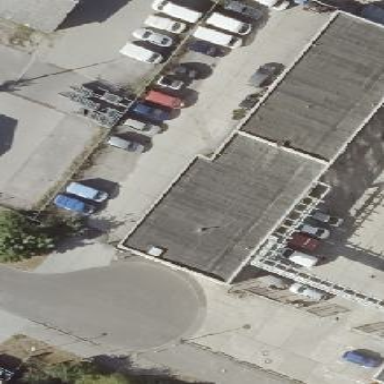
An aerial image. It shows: Flat-roofed building with car repair shop.